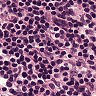
Metastatic tissue present: no